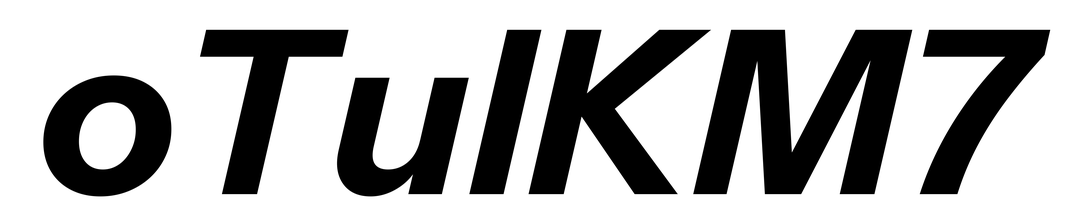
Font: InstrumentSans-Italic_Bold_Italic